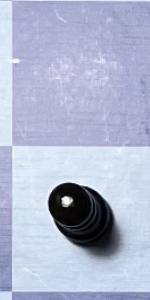
Label: Pawn_Black